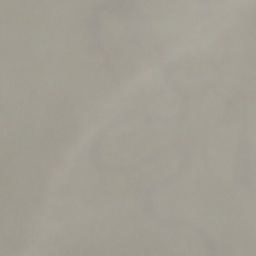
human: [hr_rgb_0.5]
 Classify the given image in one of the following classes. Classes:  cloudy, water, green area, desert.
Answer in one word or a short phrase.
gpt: cloudy